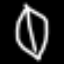
Label: leaf